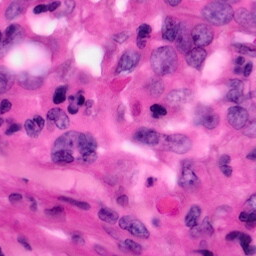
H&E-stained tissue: Pancreatic